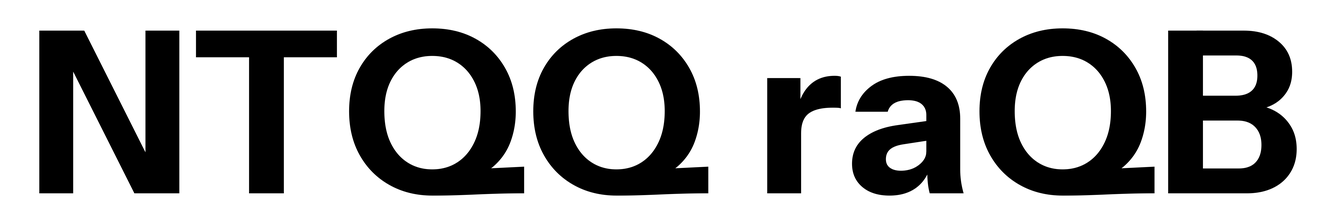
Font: InstrumentSans_Bold